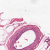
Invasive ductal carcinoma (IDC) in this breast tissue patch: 0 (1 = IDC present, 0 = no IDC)